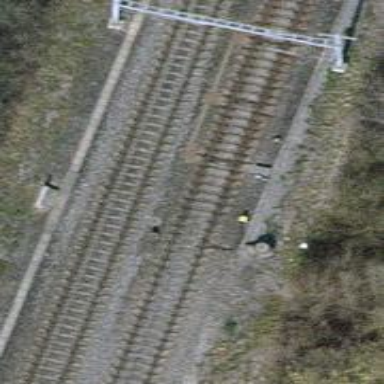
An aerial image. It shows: Railway track with contact lines for electrification.